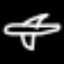
Label: airplane